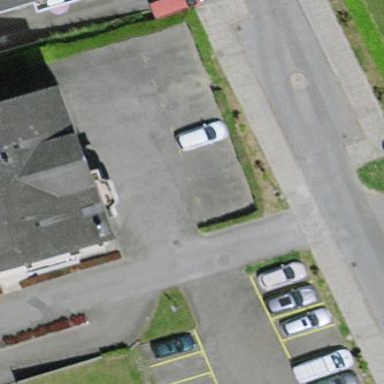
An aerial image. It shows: Street-side parking area with asphalt surface.